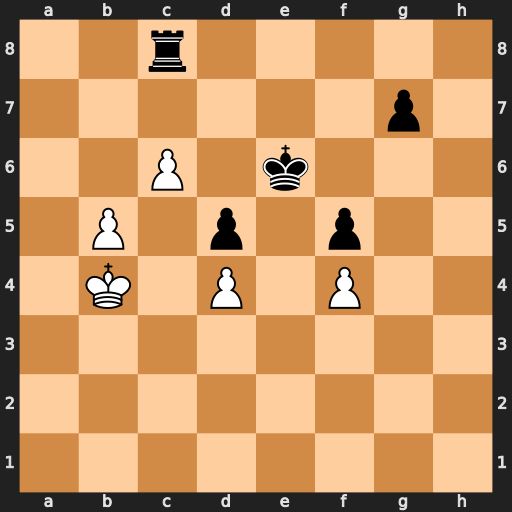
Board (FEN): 2r5/6p1/2P1k3/1P1p1p2/1K1P1P2/8/8/8
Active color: w
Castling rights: -
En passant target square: -
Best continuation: Kc5 Ra8 b6 Ra5+ Kb4 Ra1 b7 Kd6 b8=Q+